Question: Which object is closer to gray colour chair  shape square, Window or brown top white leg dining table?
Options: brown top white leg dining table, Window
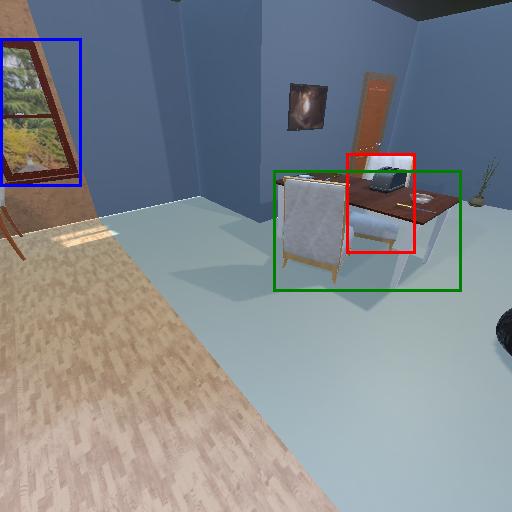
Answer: brown top white leg dining table